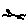
Label: fish